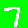
Digit: 7